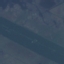
Label: River